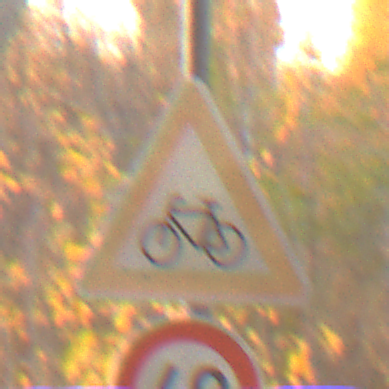
Verkehrszeichen: RadverkehrRechts
Zusatzzeichen unten: Geschwindigkeit60
Umgebung: Roofed, Suburban
Tageszeit: SunriseSunset
Wetter: Clear
Licht: Natural
Jahreszeit: NotSpecified
Kontrast: MediumContrast